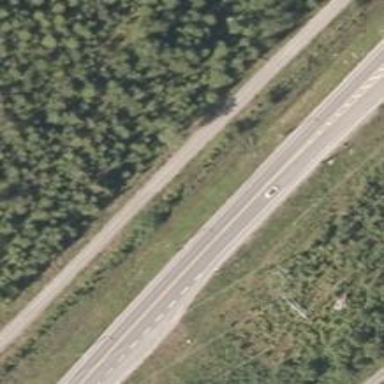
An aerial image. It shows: Asphalt road classified as trunk highway.